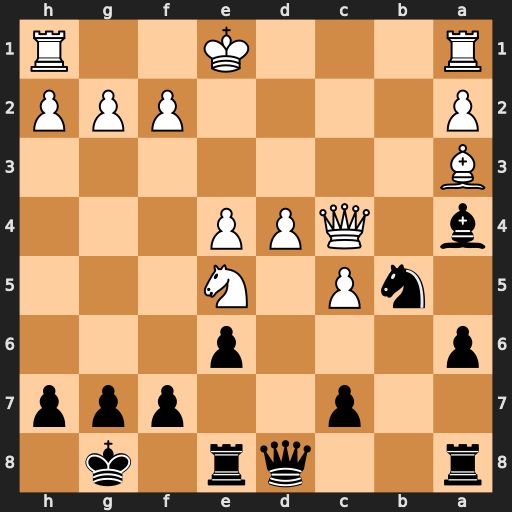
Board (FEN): r2qr1k1/2p2ppp/p3p3/1nP1N3/b1QPP3/B7/P4PPP/R3K2R
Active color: b
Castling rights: KQ
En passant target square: -
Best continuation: Qxd4 Qxd4 Nxd4